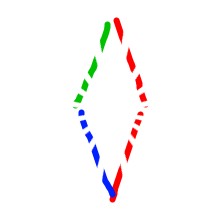
Shape: rhombus